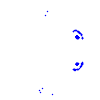
Particle: kaon